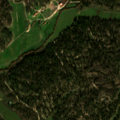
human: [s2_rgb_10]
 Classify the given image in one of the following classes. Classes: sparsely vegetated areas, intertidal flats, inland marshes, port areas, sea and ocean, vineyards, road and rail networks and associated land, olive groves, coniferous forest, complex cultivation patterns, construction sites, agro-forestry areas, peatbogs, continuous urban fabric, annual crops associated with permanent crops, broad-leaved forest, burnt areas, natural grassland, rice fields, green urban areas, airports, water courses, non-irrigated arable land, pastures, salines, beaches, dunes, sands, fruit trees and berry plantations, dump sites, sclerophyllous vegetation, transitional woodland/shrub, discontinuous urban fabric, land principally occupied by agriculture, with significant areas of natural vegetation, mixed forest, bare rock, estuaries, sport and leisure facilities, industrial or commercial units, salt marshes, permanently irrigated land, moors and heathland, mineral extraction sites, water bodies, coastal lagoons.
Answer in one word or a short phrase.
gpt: non-irrigated arable land, agro-forestry areas, broad-leaved forest, coniferous forest, mixed forest, transitional woodland/shrub